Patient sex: M
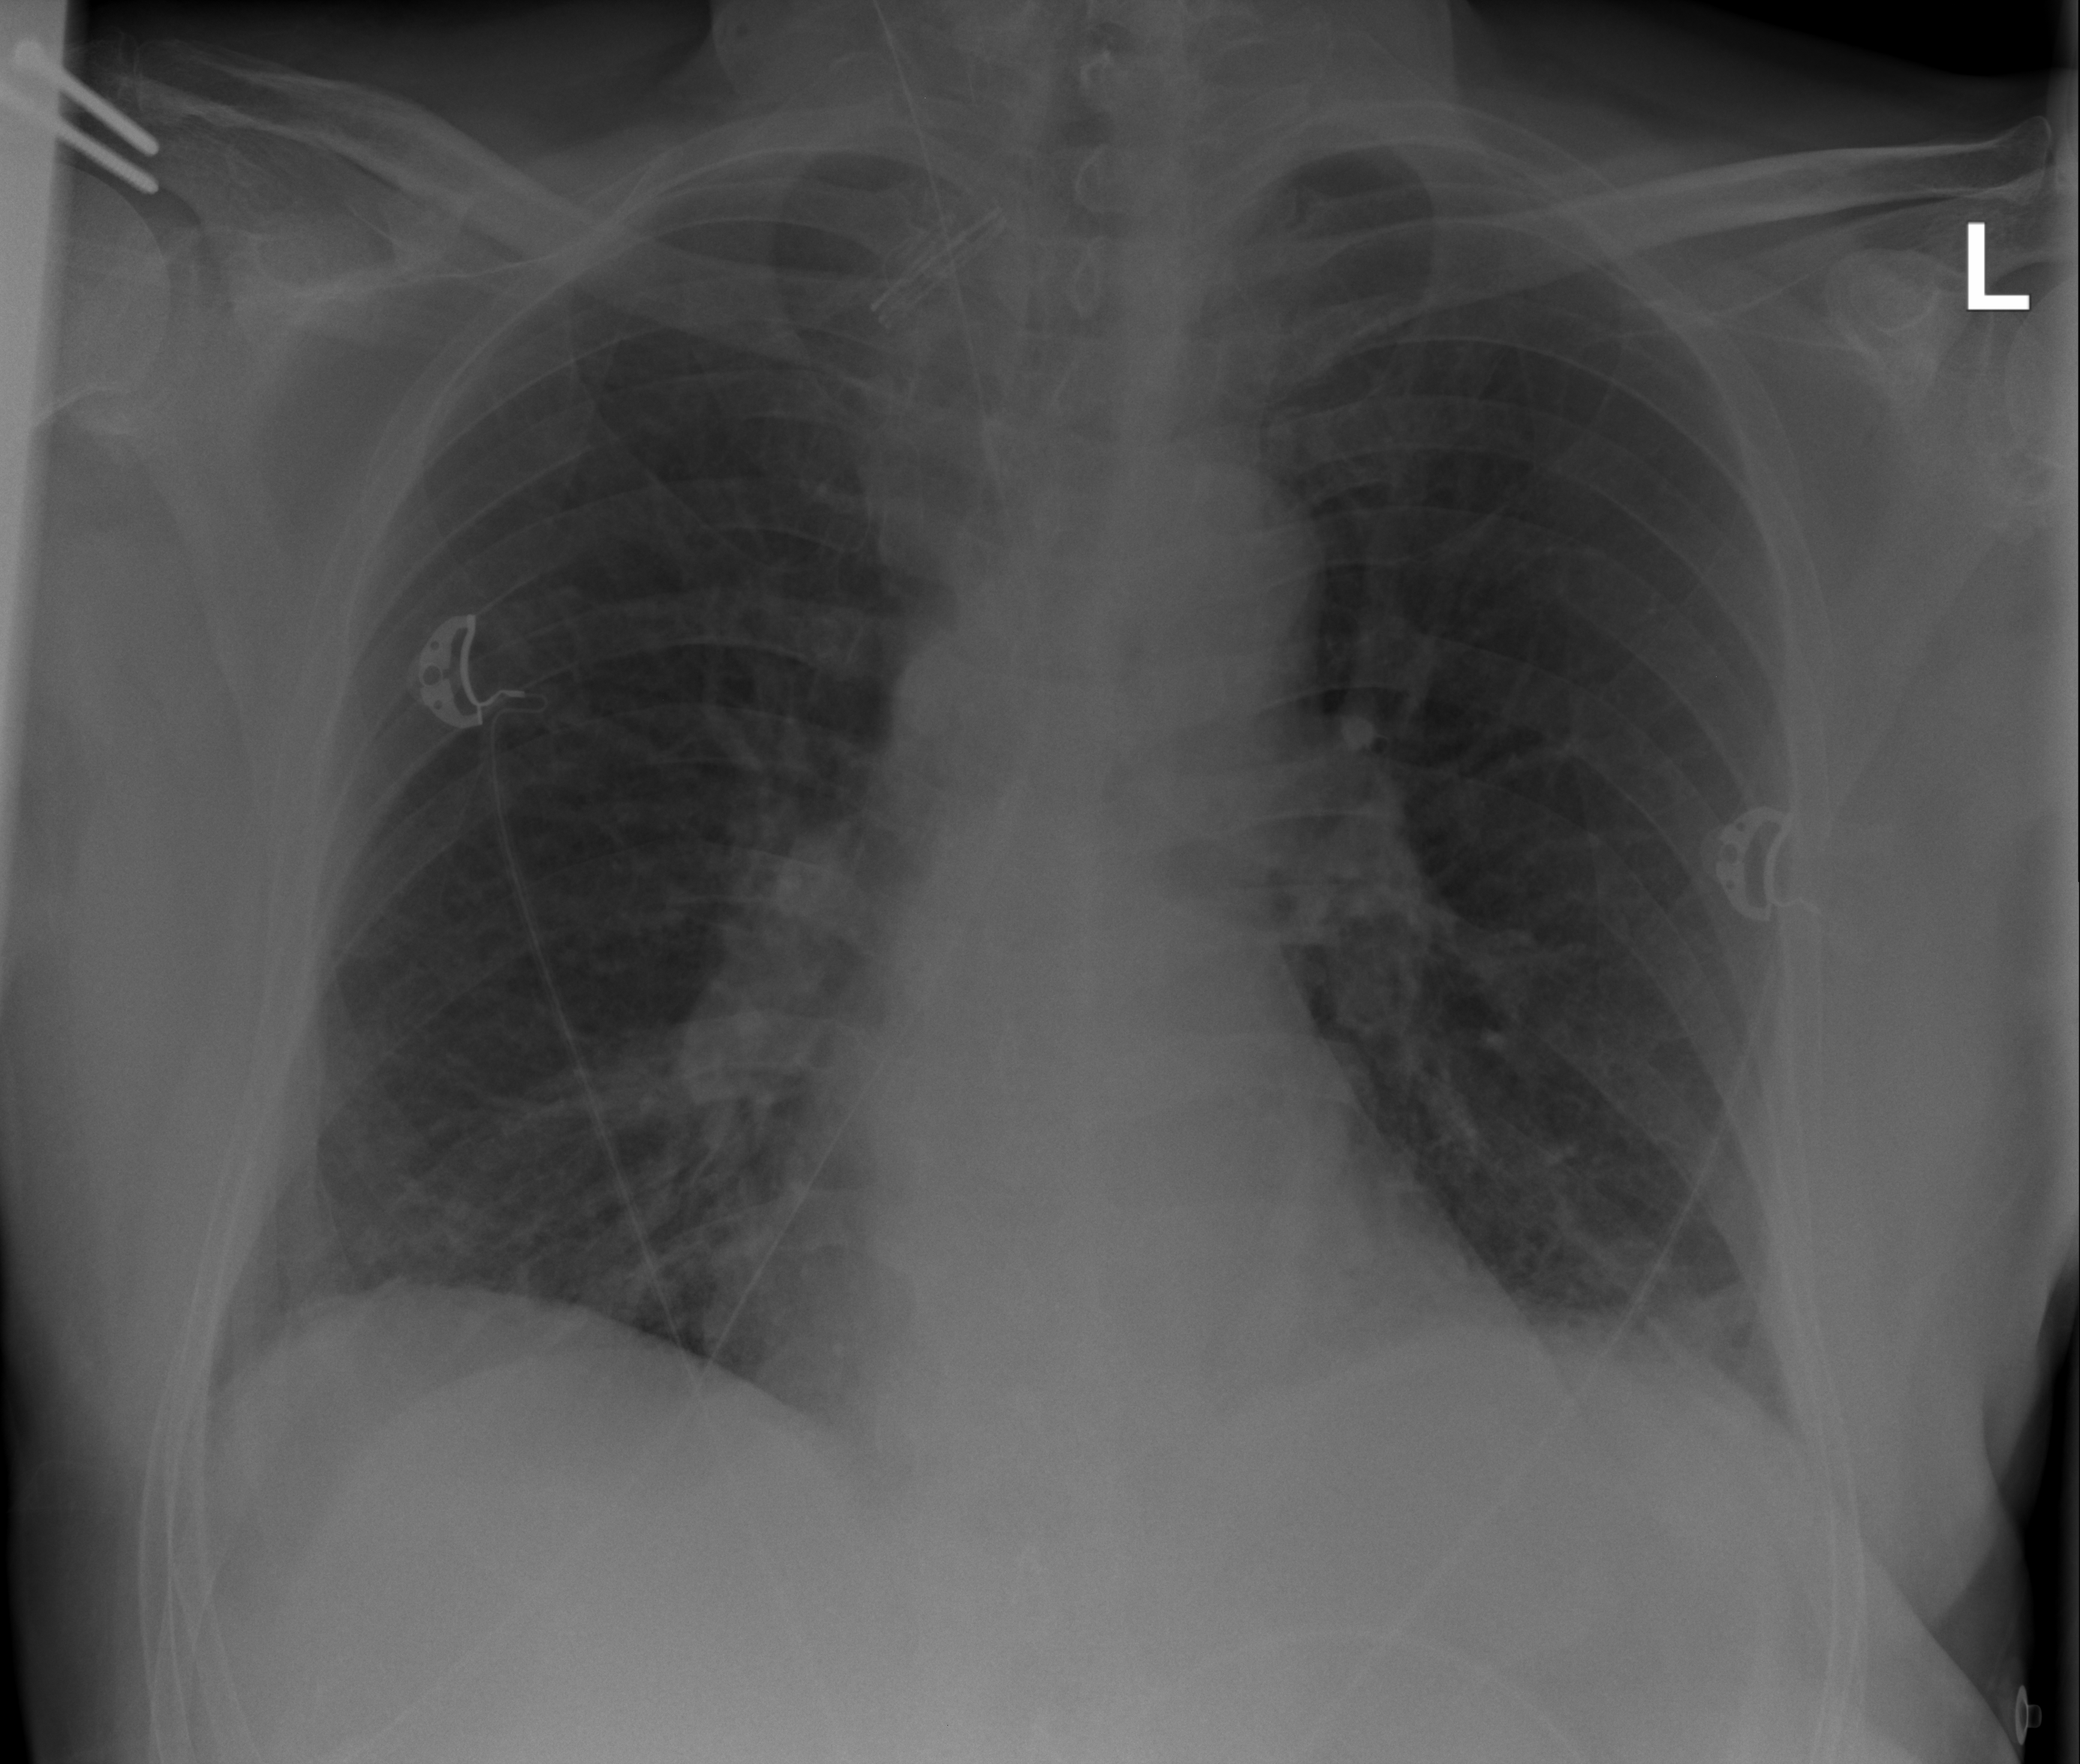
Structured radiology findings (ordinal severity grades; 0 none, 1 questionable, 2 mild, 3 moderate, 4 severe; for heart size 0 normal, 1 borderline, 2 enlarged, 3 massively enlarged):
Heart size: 0
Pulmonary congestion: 0
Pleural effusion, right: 0
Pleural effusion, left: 0
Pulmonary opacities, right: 0
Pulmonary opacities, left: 0
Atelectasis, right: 2
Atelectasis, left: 2